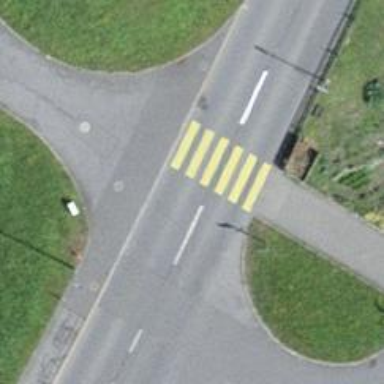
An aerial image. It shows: Uncontrolled zebra crossing on the road.